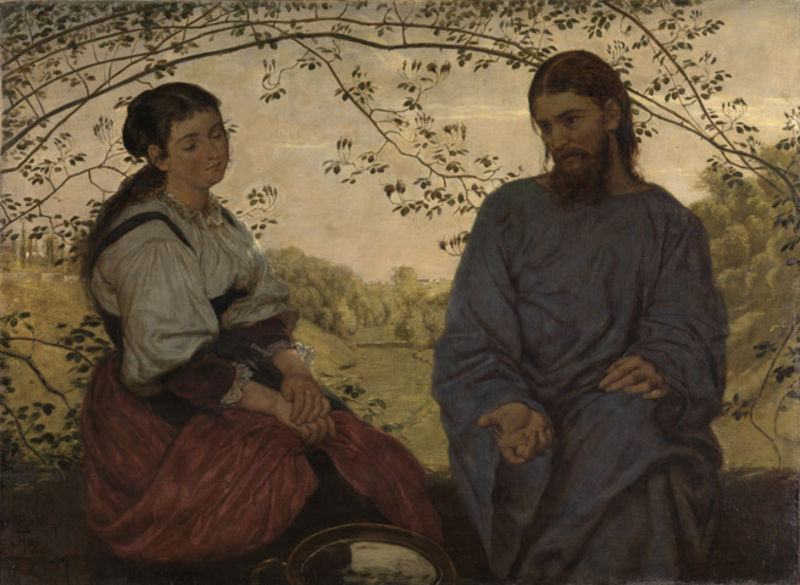
Titel: Christus und die Samariterin
Künstler: Hans Thoma
Standort: Karlsruhe
Institution: Staatliche Kunsthalle Karlsruhe
Schlagwörter: baum, blau, blätter, gemälde, hand, himmel, mann, schatten, umhang, wasser, weiß, wolken, bäume, grün, landschaft, mädchen, sitzen, äste, frau, geste, grau, haar, kleid, licht, mund, nase, ohr, schwarz, blick, dame, gras, park, rot, wiese, gespräch, rock, bart, gesichter, arme, augen, bluse, falten, faru, kleidung, kragen, lang, samt, schale, schüssel, spitze, ärmel, hals, herr, hände, portrait, spiegel, ast, natur, strauch, weide, zweige, busch, figur, gewand, haare, kelch, mantel, gewänder, paar, scheitel, wald, brunnen, krug, ranken, topf, ruhig, liebe, mieder, bäuerin, mauer, ölgemälde, sprechen, zopf, ernst, korb, brot, tiefe, nachdenklich, rüschen, nazarener, frühling, gefäß, zweig, wälder, lichtung, geben, gestik, geschlossene augen, tracht, jüngling, junger mann, christus, jesus, balu, käse, freundschaft, maria, magdalena, maria magdalena, träger, pferdeschwanz, zuhören, friedlich, alst, samariter, gest, nebeneinander, rot blau, aufen, wasserschale, strauch busch, wallend, hintergurnd, weiße bluse, blaues gewand, roter rock, er, mannbart, mariea, jüngerin, fromme szene jesus mit magda?, jesus lehrend, frau zuhiören d